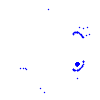
Particle: electron